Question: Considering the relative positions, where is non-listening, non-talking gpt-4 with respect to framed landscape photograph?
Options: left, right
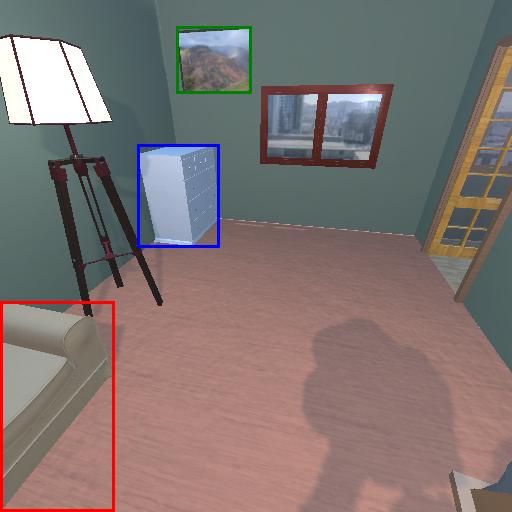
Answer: left